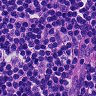
Metastatic tissue present: no